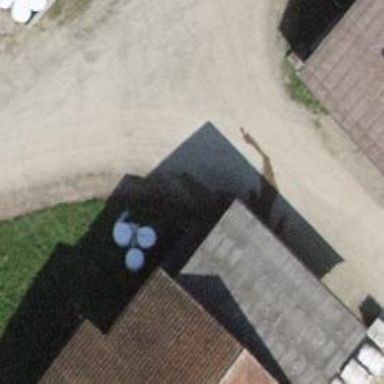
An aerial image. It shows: Farm shop.